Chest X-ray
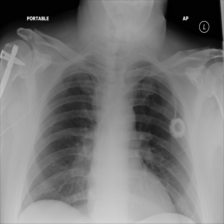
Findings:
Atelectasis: negative
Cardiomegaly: negative
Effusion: negative
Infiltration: negative
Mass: negative
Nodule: negative
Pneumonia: negative
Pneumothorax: negative
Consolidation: negative
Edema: negative
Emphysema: negative
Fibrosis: negative
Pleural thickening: negative
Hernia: negative